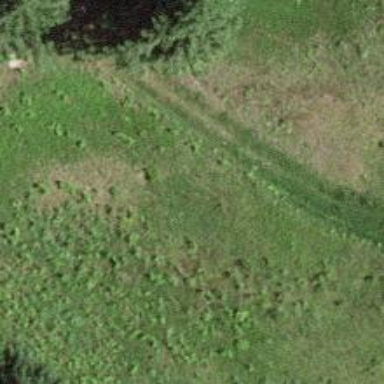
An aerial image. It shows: Grassy track road with grade 4 track type.